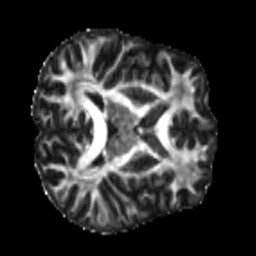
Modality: FA
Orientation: axial
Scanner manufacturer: siemens
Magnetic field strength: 3 T
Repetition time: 4 s
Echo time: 0.0594 s